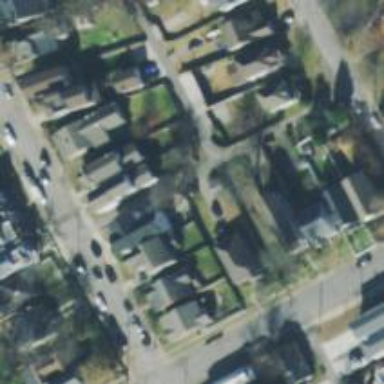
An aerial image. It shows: Alleyway designated as service road.